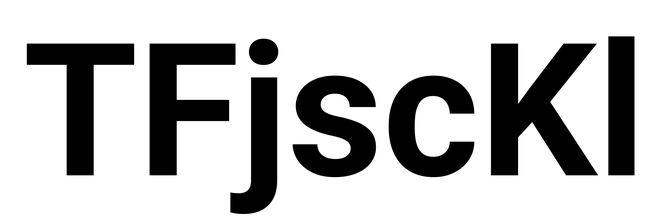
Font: Roboto_Bold